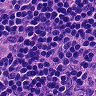
Metastatic tissue present: no